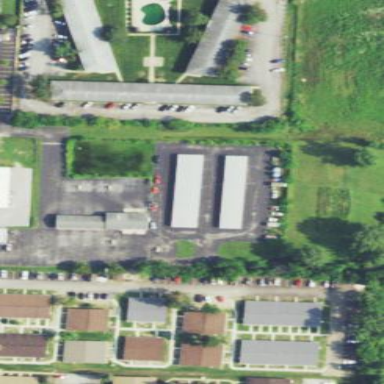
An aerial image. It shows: Storage rental shop.